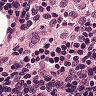
Metastatic tissue present: no